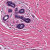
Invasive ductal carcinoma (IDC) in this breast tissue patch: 0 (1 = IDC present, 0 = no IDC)